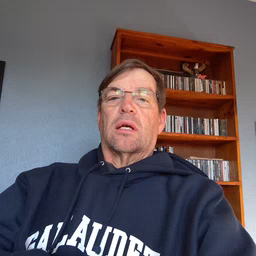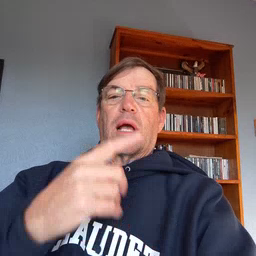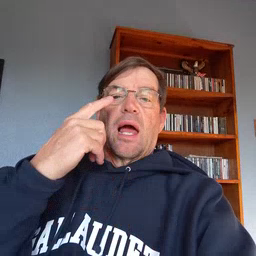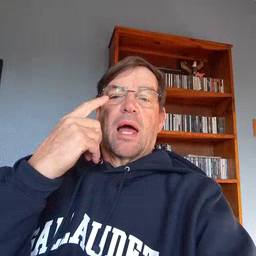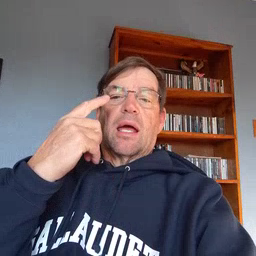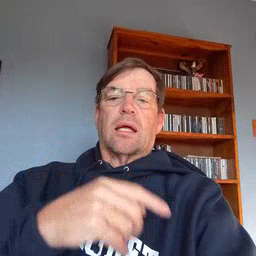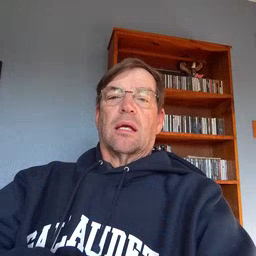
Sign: eye